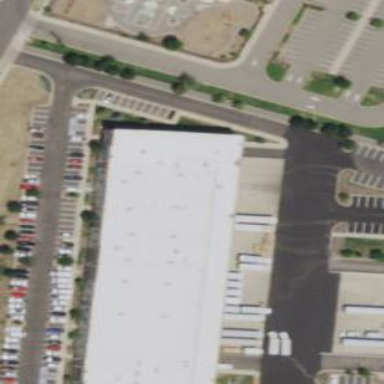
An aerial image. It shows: Warehouse building.